Question: Count the number of objects in the diagram.
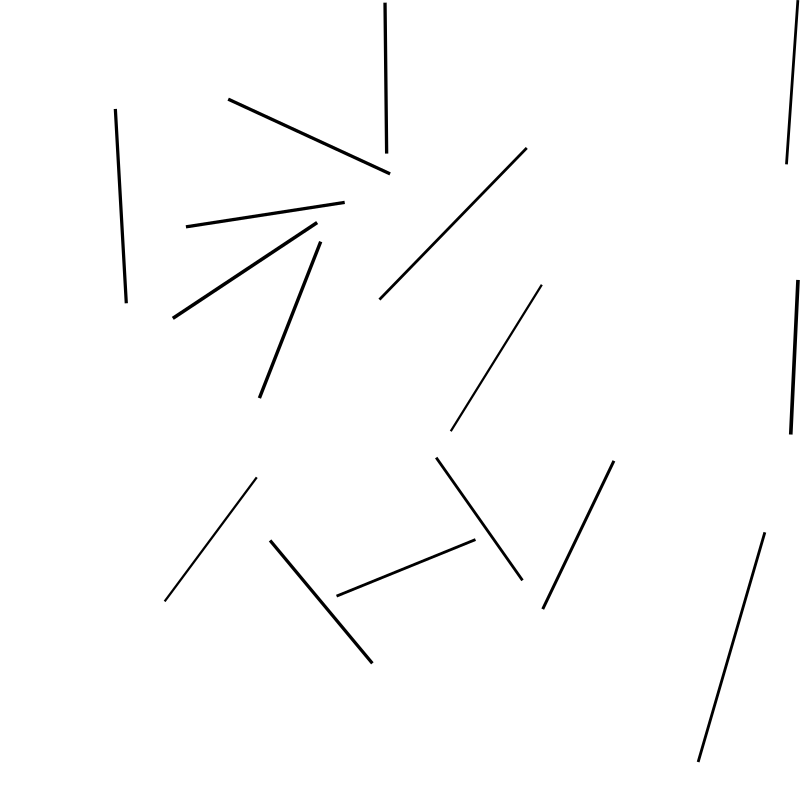
Answer: 16